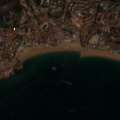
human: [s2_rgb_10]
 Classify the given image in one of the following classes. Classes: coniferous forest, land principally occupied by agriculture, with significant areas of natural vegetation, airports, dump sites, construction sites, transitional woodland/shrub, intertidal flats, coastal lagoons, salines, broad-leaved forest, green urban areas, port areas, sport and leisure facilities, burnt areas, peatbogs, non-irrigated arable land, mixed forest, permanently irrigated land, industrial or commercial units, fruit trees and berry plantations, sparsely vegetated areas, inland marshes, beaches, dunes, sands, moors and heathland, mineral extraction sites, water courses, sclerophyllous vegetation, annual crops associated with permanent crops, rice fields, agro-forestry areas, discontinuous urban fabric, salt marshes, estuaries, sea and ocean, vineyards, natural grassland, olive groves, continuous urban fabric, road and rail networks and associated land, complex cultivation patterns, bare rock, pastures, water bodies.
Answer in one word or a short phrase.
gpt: continuous urban fabric, discontinuous urban fabric, annual crops associated with permanent crops, sea and ocean